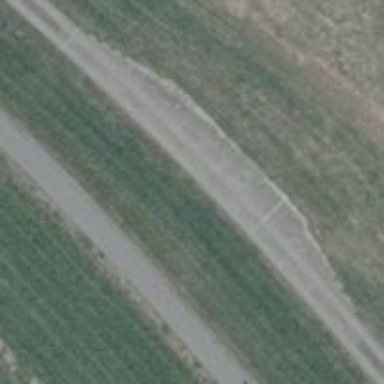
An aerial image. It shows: Passing place on the road.